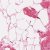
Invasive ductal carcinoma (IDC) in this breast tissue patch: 0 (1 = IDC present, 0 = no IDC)